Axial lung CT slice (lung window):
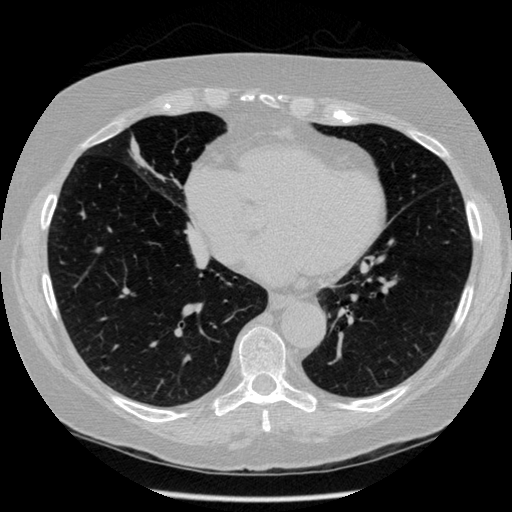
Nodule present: no